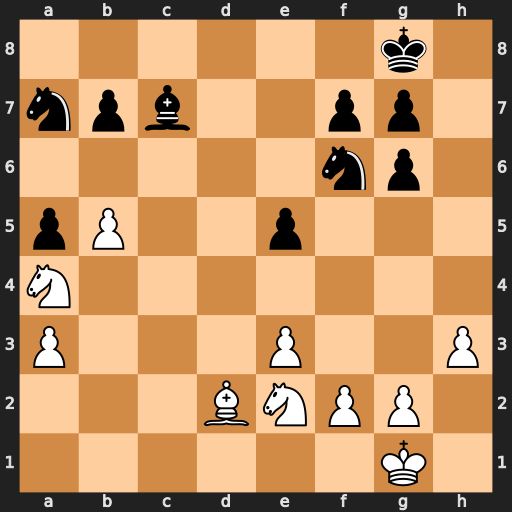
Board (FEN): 6k1/npb2pp1/5np1/pP2p3/N7/P3P2P/3BNPP1/6K1
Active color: w
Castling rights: -
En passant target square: -
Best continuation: b6 Bxb6 Nxb6